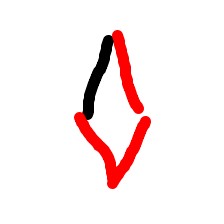
Shape: rhombus